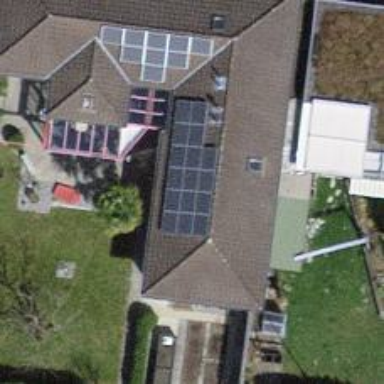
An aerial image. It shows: Solar power generator with photovoltaic panels.